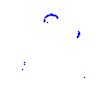
Particle: proton